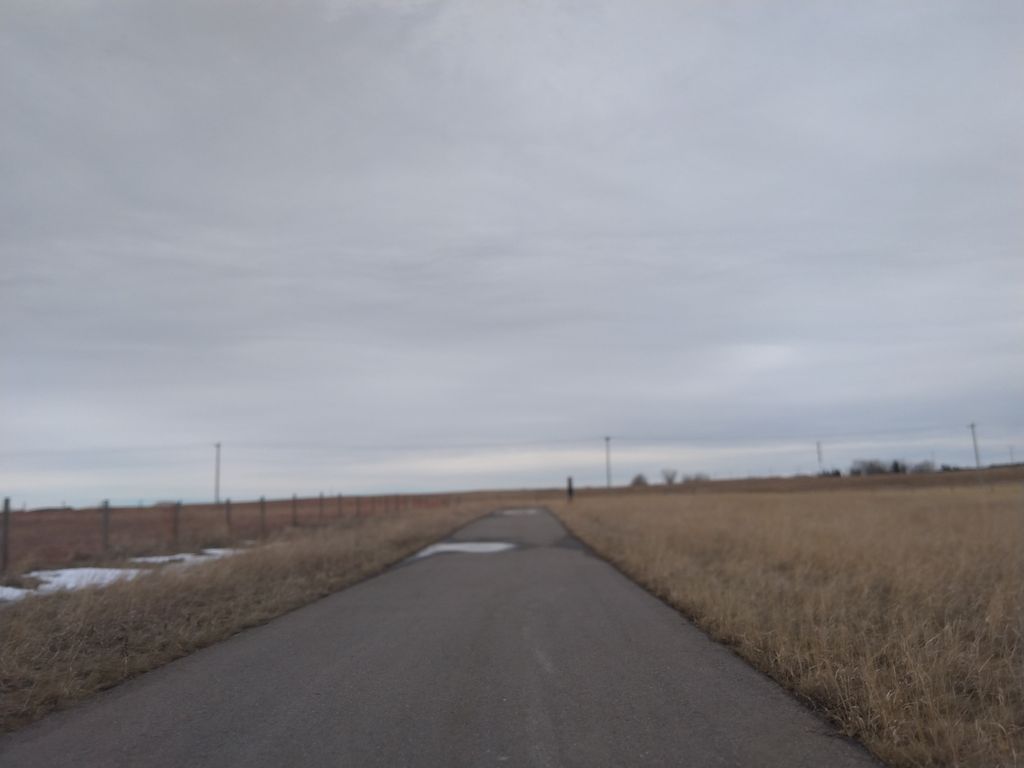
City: calgary